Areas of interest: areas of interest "Emergency Center"
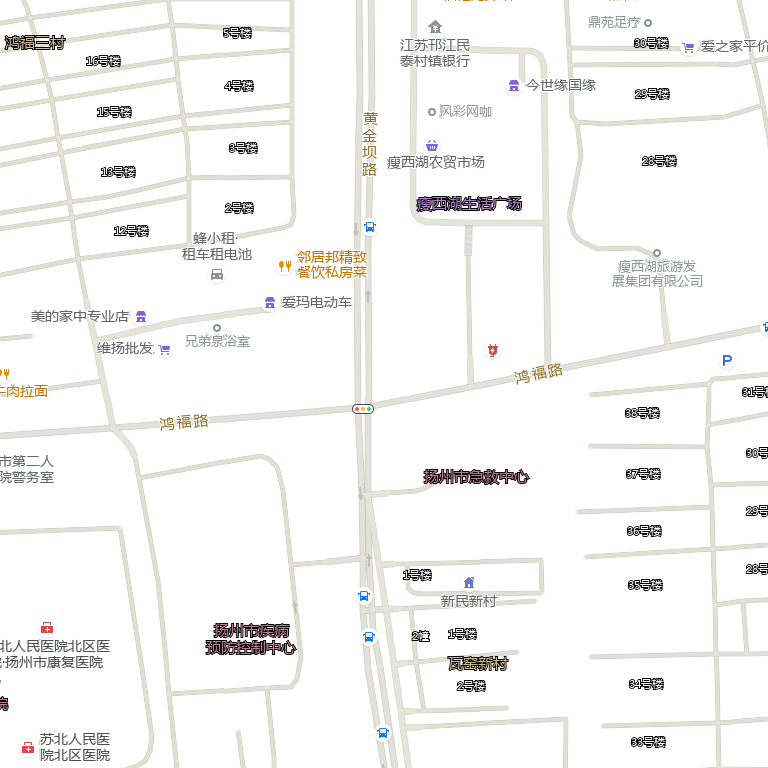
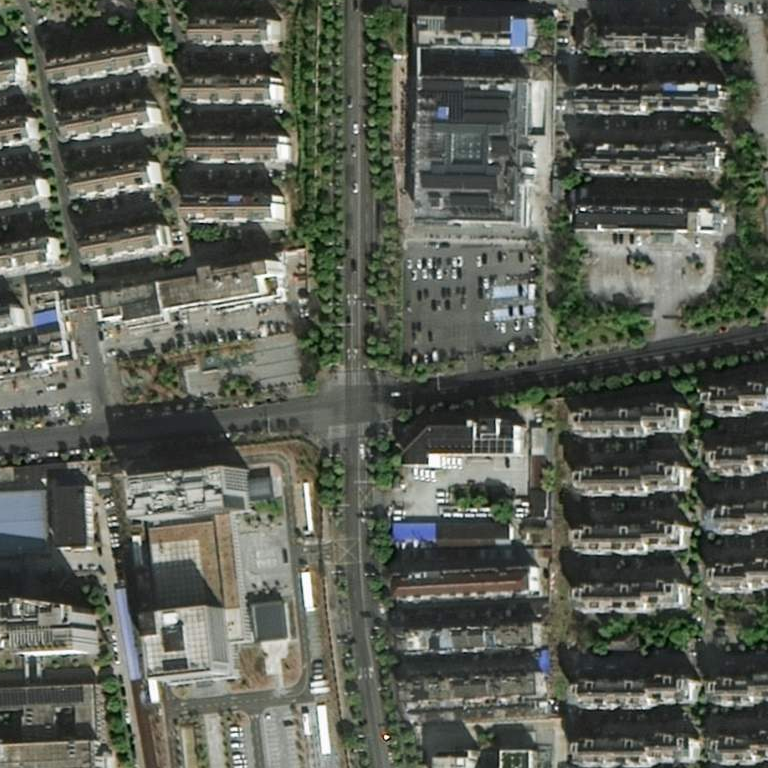